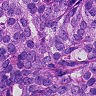
Metastatic tissue present: yes